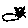
Label: cat